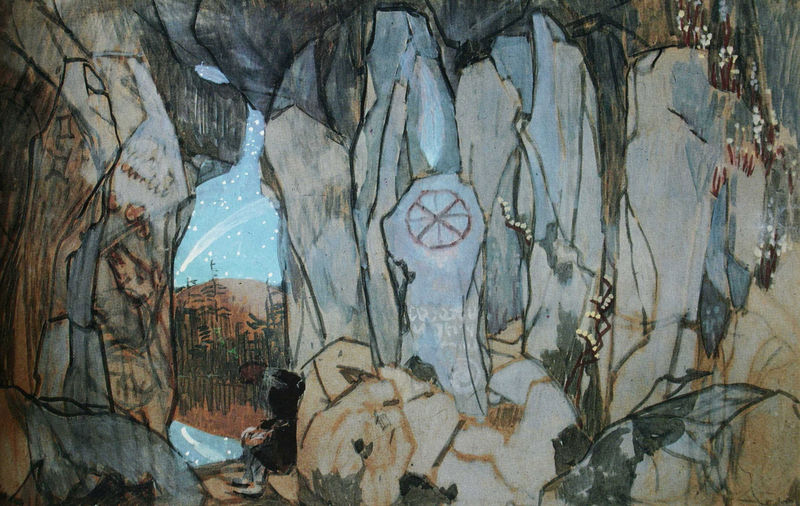
Titel: Ruslan und Ljudmila
Künstler: Alexandr Golowin
Standort: Moskau
Institution: Bachruschin-Museum
Schlagwörter: baum, berg, blau, dunkel, felsen, gemälde, gestein, himmel, körper, mann, schatten, wasser, weiß, bäume, fluss, gelb, grün, landschaft, menschen, ocker, see, sitzen, braun, bunt, grau, hut, licht, nacht, schwarz, türkis, zeichen, zeichnung, ausblick, eis, gras, beige, flächig, malerei, wand, mensch, stein, steine, hügel, spiegelung, gewässer, kind, paar, pflanzen, höhle, kontrast, wald, kreis, pferd, hellblau, schweif, aussicht, farbig, schrift, umrisse, abstrakt, berge, farben, fels, modern, linien, rad, tannen, wandmalerei, granit, eingang, stern, kohle, sterne, sternenhimmel, illustration, konturen, öffnung, grotte, durchscheinen, ausgang, alleine, falter, bau, zerklüftet, zeichnungen, himmer, eremit, indianer, spalt, einsiedler, spalte, höhlenmalerei, cave, komet, sternschnuppe, felswände, verwaschen, graffiti, disegno, hope, enclosed, felsmalerei, gdanken, indianerkind, kreisde, ruslan und jslana, colorismus, opazität, schnuppe, felszeichnungen